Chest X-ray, PA view. Patient: 64 years old, sex M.
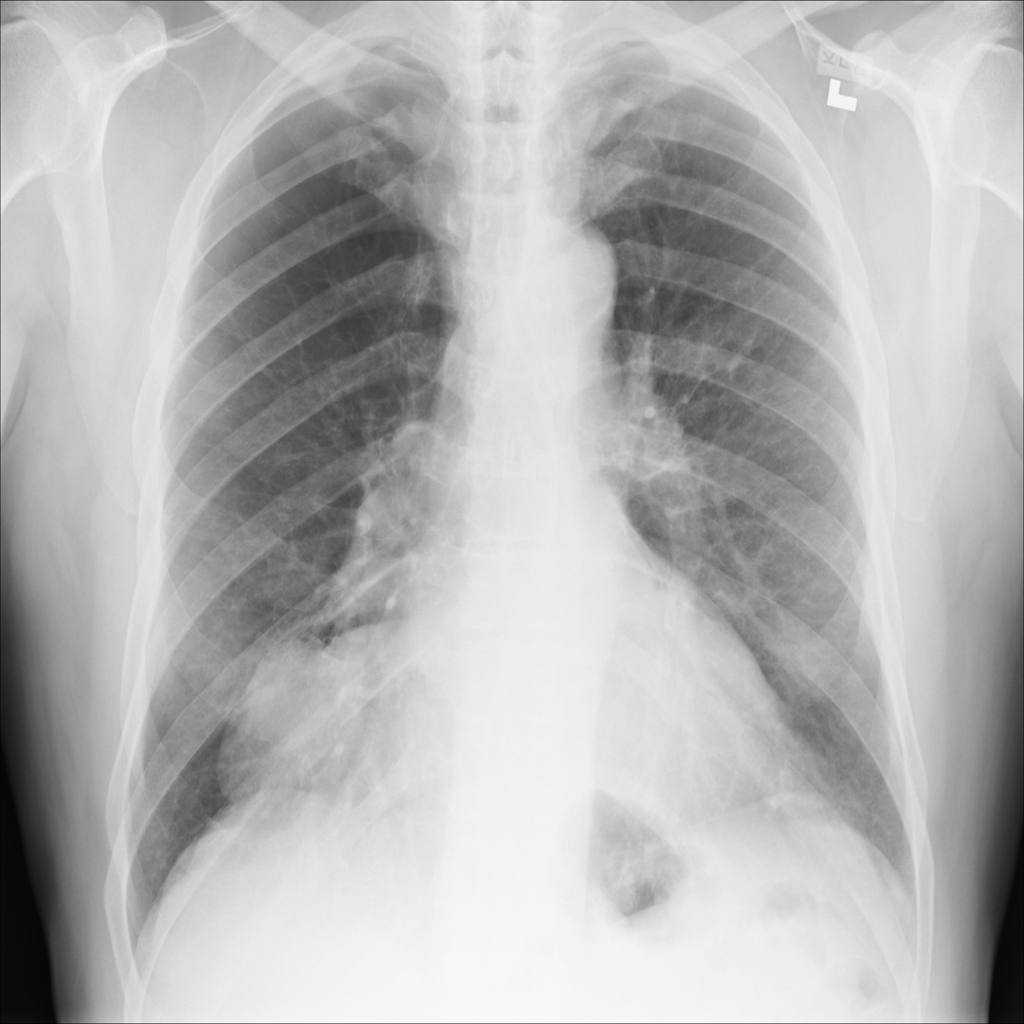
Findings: Fibrosis, Hernia, Mass